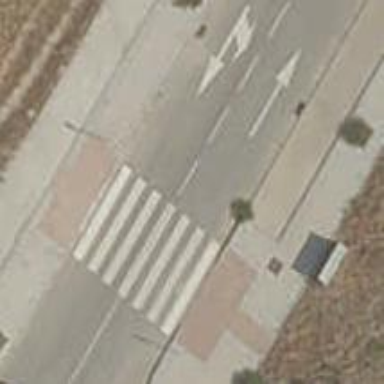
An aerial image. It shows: Uncontrolled zebra crossing on the road.